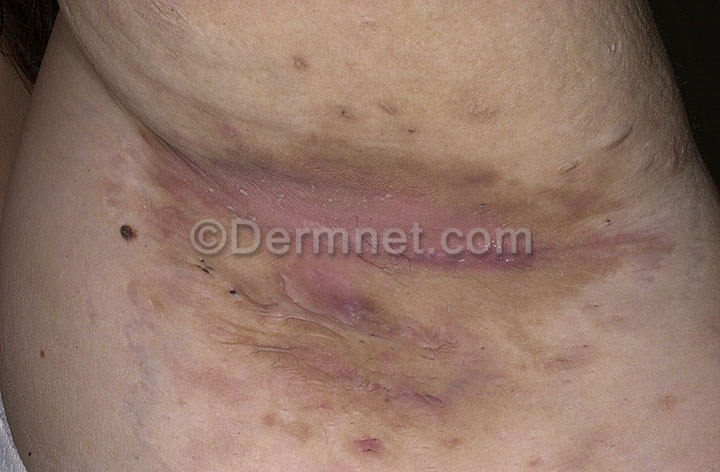
Disease: Acne and Rosacea Photos